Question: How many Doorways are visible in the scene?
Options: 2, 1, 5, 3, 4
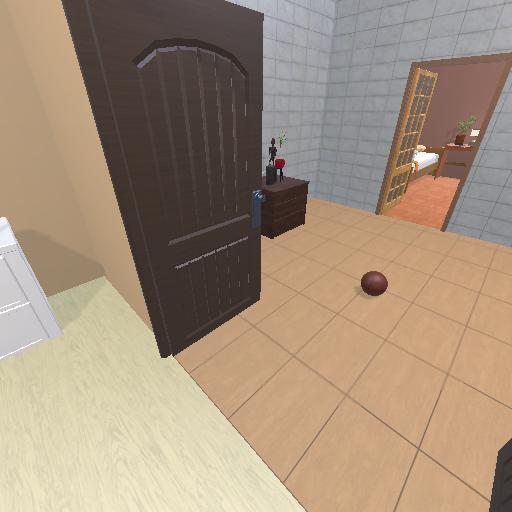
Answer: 2